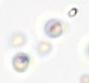
Label: Phaeocystis